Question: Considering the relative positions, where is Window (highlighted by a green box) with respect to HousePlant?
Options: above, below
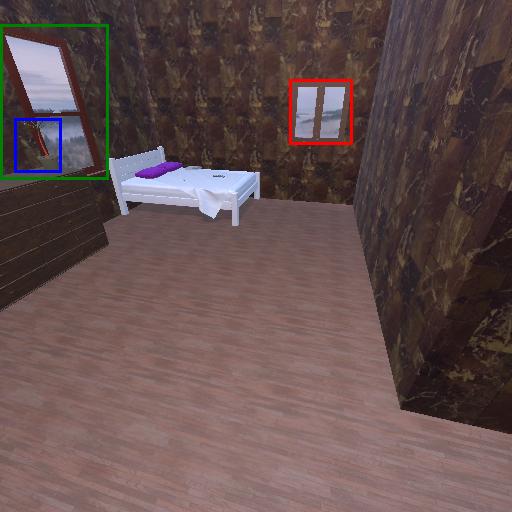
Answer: above